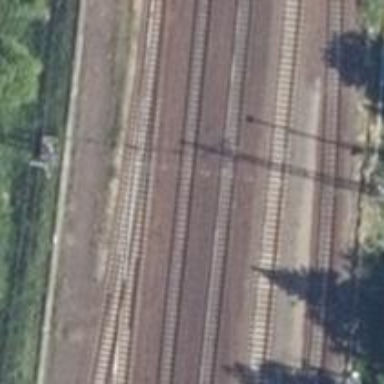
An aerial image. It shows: Railway track with electrified contact lines. This is siding track.